Question: I have a chess board consisting of 64 squares. In all these squares is a picture of the board piece as in a light or dark square picture. Also for formatting issues, a Clear knight is placed. I am using a 'div' with a background picture (light or dark board piece) and a 'img' in the div with various knight pics. In the pic below there are 1 past move night, 1 current move knight, and 61 clear knight pics on top of the 64 board pics.
Example:

A piece of the html that renders this is:
'''
<table id="game" class="gametable">
<tbody>
<tr>
<td class="tdcls" id="0"><div class="DarkBoard 0"><img class="playpiece" src="http://freethecube.com/kt/pics/KnightClear.png" alt="KnightClear" height="80" width="80"></div></td>
<td class="tdcls" id="1"><div class="LightBoard 1"><img class="playpiece" src="http://freethecube.com/kt/pics/KnightClear.png" alt="KnightClear" height="80" width="80"></div></td>
<td class="tdcls" id="2"><div class="DarkBoard 2"><img class="playpiece" src="http://freethecube.com/kt/pics/KnightClear.png" alt="KnightClear" height="80" width="80"></div></td>
<td class="tdcls" id="3"><div class="LightBoard 3"><img class="playpiece" src="http://freethecube.com/kt/pics/KnightClear.png" alt="KnightClear" height="80" width="80"></div></td>
<td class="tdcls" id="4"><div class="DarkBoard 4"><img class="playpiece" src="http://freethecube.com/kt/pics/KnightClear.png" alt="KnightClear" height="80" width="80"></div></td>
<td class="tdcls" id="5"><div class="LightBoard 5"><img class="playpiece" src="http://freethecube.com/kt/pics/KnightClear.png" alt="KnightClear" height="80" width="80"></div></td>
<td class="tdcls" id="6"><div class="DarkBoard 6"><img class="playpiece" src="http://freethecube.com/kt/pics/KnightClear.png" alt="KnightClear" height="80" width="80"></div></td>
<td class="tdcls" id="7"><div class="LightBoard 7"><img class="playpiece" src="http://freethecube.com/kt/pics/KnightClear.png" alt="KnightClear" height="80" width="80"></div></td>
</tr>
'''
I have css rendering the board pics:
'''
.LightBoard{background-image: url(http://freethecube.com/kt/pics/LightBoard.png);}
.DarkBoard{background-image: url(http://freethecube.com/kt/pics/DarkBoard.png);}
'''
And the html for the Clear knight spacers:
'''
<img class="playpiece" src="http://freethecube.com/kt/pics/KnightClear.png" alt="KnightClear" height="80" width="80">
'''
I am uncertain if the browser will download the first instance of the picture and then assign like elements the same pic or if all those pictures are all downloading many times. I am essentially asking if there is plainly a more efficient way of doing it or am I worried about bandwidth for nothing. I would not be worried about it at all if I were not downloading 129 pictures with every refresh.
Before you down vote, please ask me to rephrase or elaborate further on a particular aspect of the question.
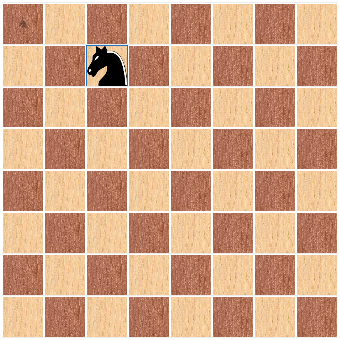
Answer: The browser will automatically cache multiple requests for the same resource. Open the developer console (ctrl + shift + i) and look in the network tab to verify that. (Make sure you don't have "disable cache" checked).
Additionally, you may want to consider creating an <URL> for all those images. That will help reduce those many small network requests down into one larger one, which is currently a more efficient way to download resources over HTTP.